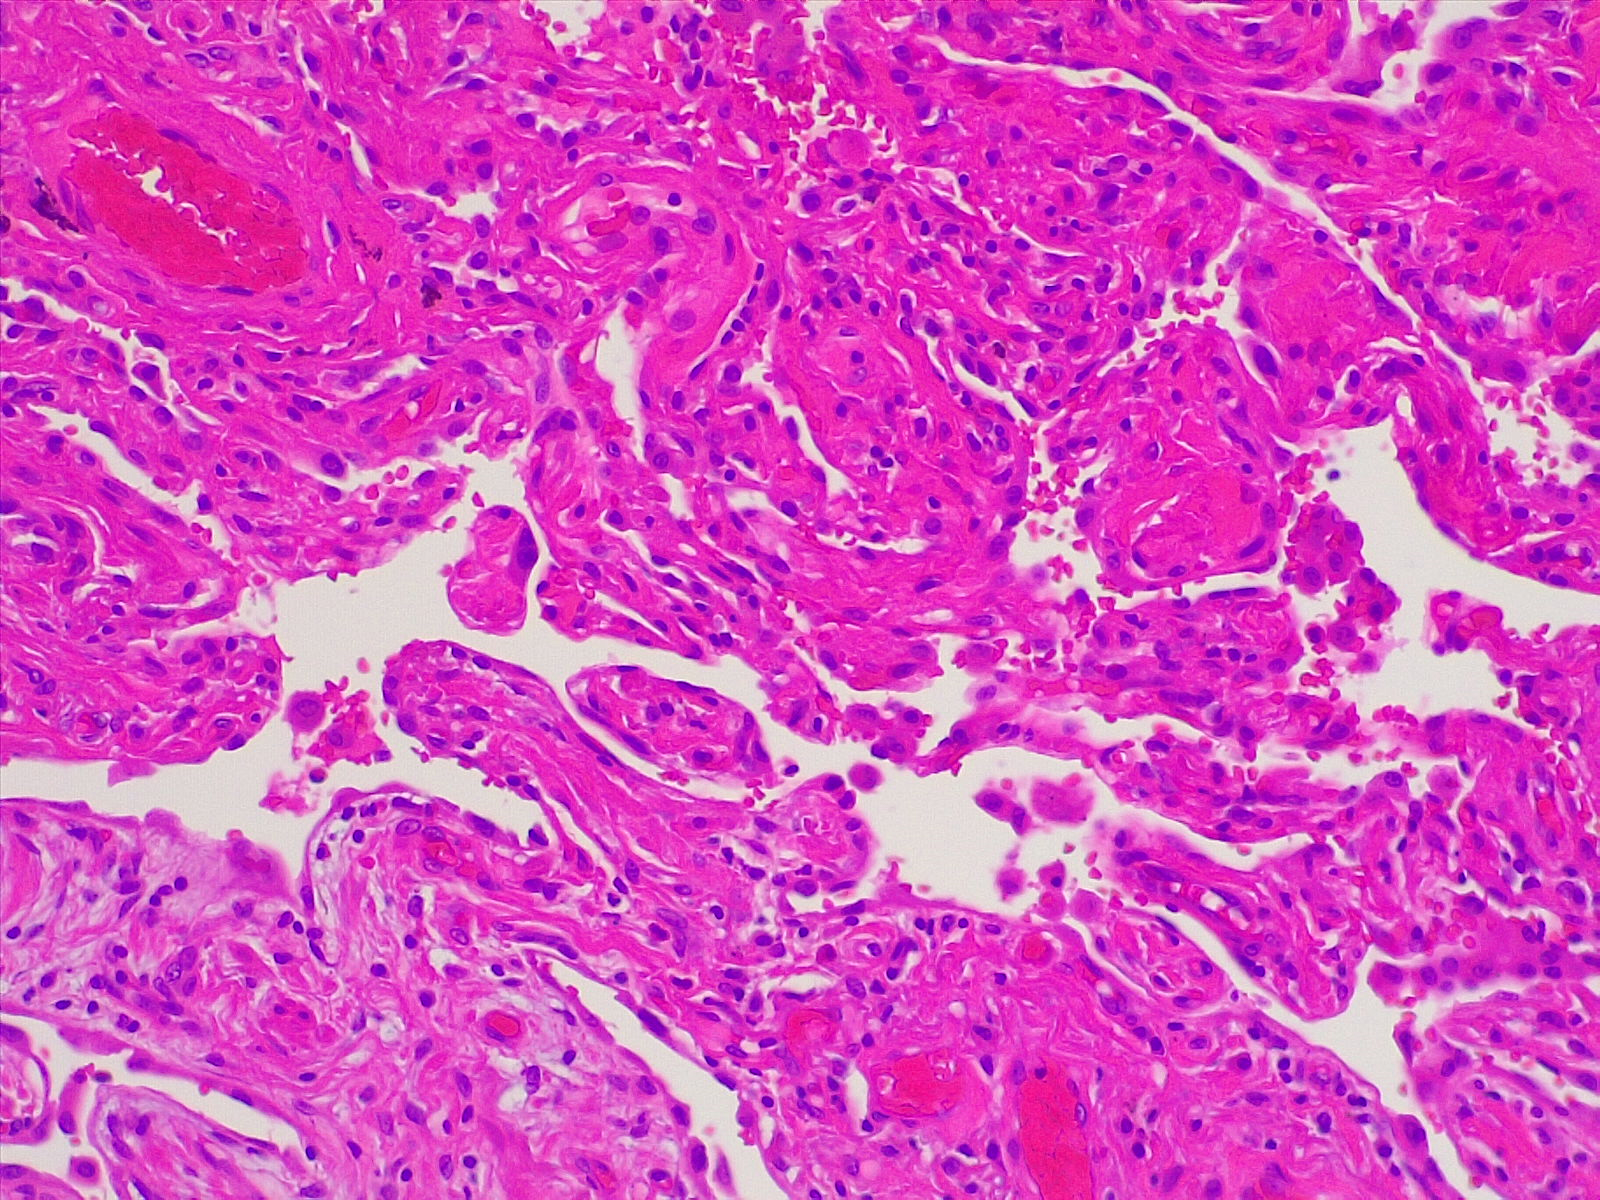
Label: normal lung tissue